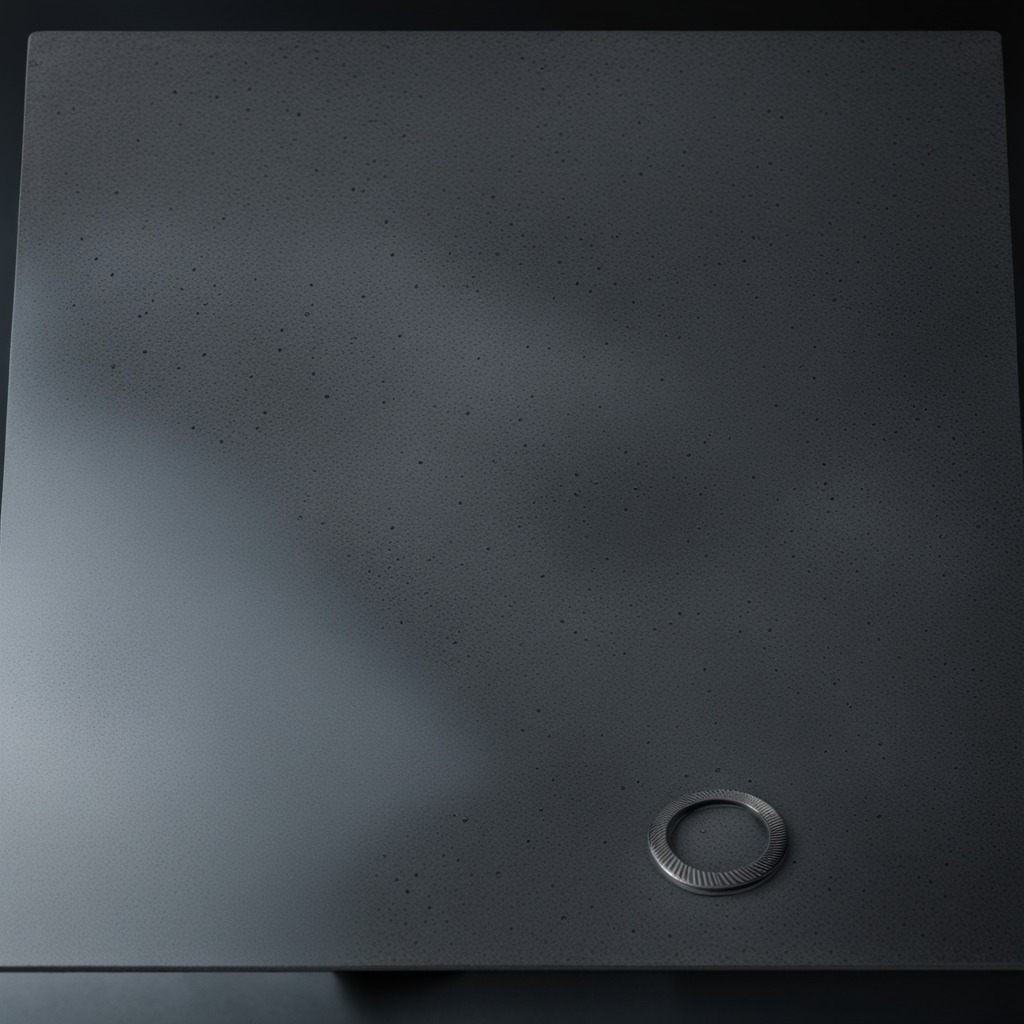
A flat metal washer lying on a clean granite table inside a workshop at night dim ambient light soft shadows worn but